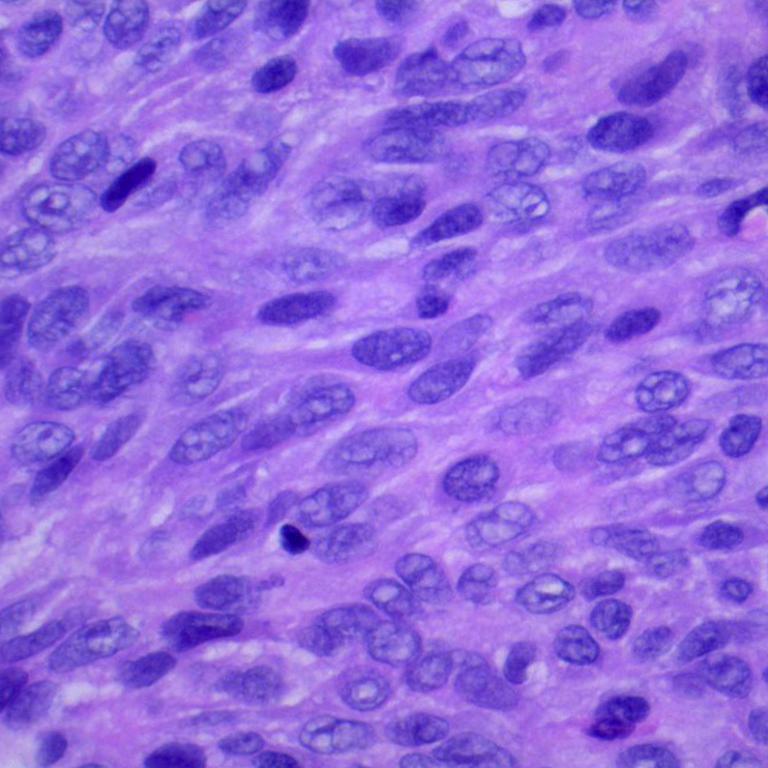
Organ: lung
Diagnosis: squamous carcinomas